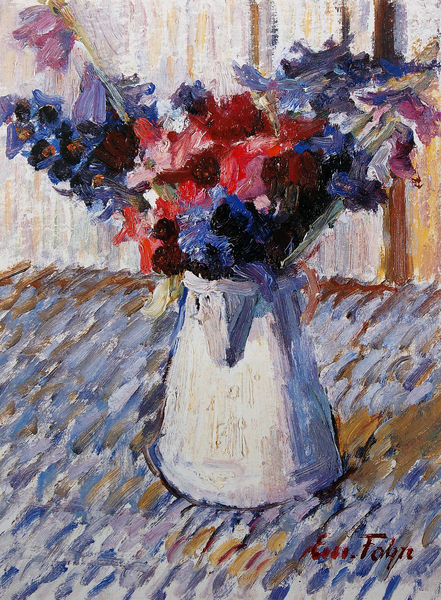
Titel: Bergblumen in Vase
Künstler: Emanuel Fohn
Standort: Süddeutschland
Institution: Privatbesitz
Schlagwörter: blau, schatten, weiß, impressionismus, blume, blumen, braun, hell, tisch, zimmer, rot, wand, tischdecke, öl, kanne, krug, stilleben, stillleben, vase, lila, linien, tapete, strauss, flieder, blumenstrauss, punkte, pinselstriche, glockenblume, pointillismus, fingerhut, folger, stilllebern